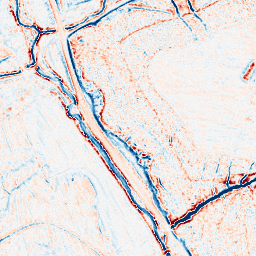
Category: edge_preserving
Decomposition family: bilateral
Decomposition parameters: d: 9
sigma_color: 25
sigma_space: 75
Upsampling method: quartic
Upsampling parameters: scale: 4
Upsampling scale: 4